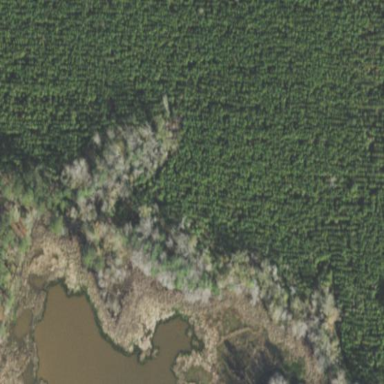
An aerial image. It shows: Swampy wetland area.